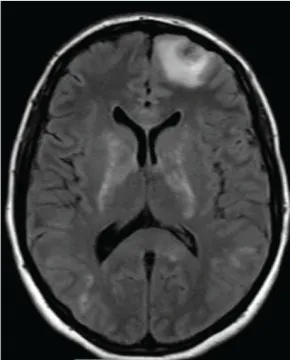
(B) Brain MRI revealing extensive fluid-attenuated inversion recovery (FLAIR) signal abnormalities throughout supratentorial parenchyma.
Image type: radiology (mri)